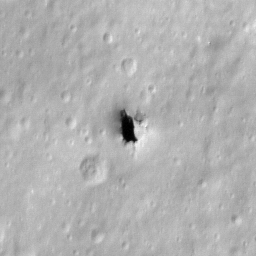
Pit: Stevinus 16
Host crater: Stevinus
Host type: impact_melt
Lunar coordinates: latitude -32.182, longitude 54.594